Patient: sex F, age 56
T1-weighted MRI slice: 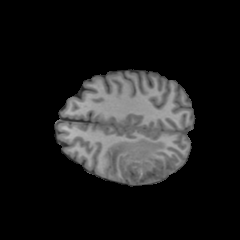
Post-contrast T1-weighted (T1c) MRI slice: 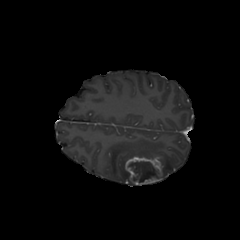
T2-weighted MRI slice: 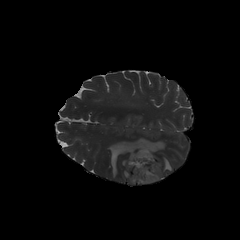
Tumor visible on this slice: yes
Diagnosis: Glioblastoma, IDH-wildtype
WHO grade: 4